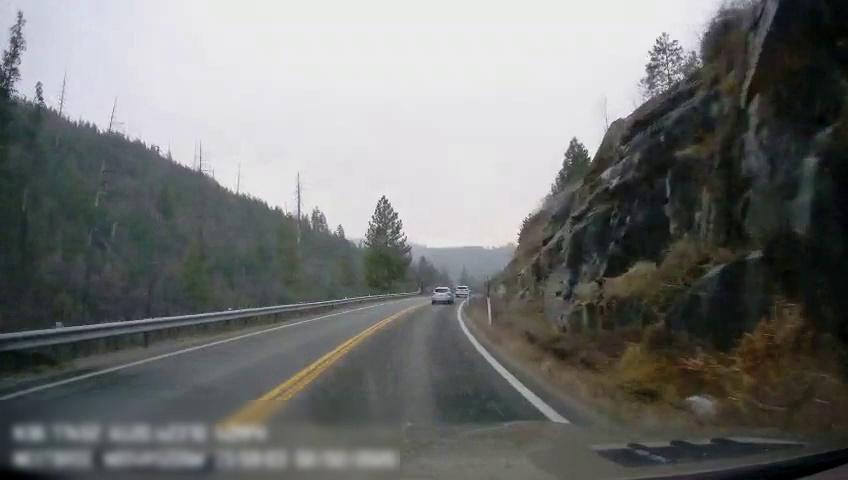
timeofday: Day
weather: Cloudy
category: Drivable Space
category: Vehicles | SUV
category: Vehicles | SUV
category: Lanes | Alternate Lane
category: Lanes | Current Lane
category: Lanes | Opposite Lane
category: Lanes | Opposite Lane